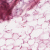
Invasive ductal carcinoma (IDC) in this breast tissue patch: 0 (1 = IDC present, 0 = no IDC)